Question: I have built my new website in Visual Studio 2010 (C# - ASP.NET 4). Back when I started the project, I selected "ASP.NET Web Application" in the 'New Project' window.
I have also just gotten a new web host / domain, where I will put my website. And yes, the server does support ASP.NET 4.
I wanted to make a small "test project", to see if my final website would work as well. Problem is, I can't even make this small test project work on the server.
If you have Visual Studio installed, you can follow these steps if you like, but I will write what happens too:
- - - - - - '<customErrors mode="Off"/>'- - - -
I get this error:

In the file "Web.config".
Please, I have no idea how to fix this and please let me know any info on how to get my test site up and running.
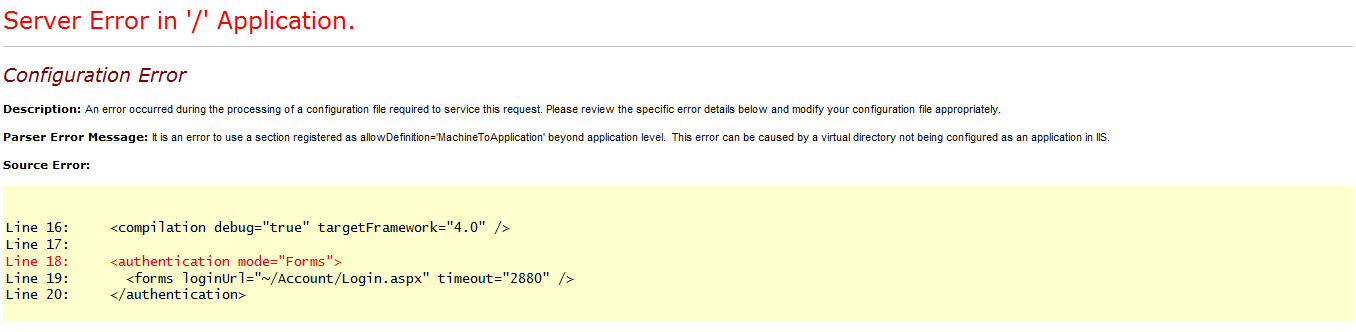
Answer: upload your site in the 'root' folder of your site or 'virtual directory' and upload the content of 'CompiledSite' not the folder itself. if you mention the folder at host server then it would be more fine to help you.